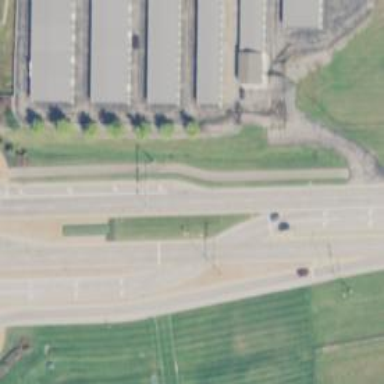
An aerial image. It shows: Solid stop line on the road.